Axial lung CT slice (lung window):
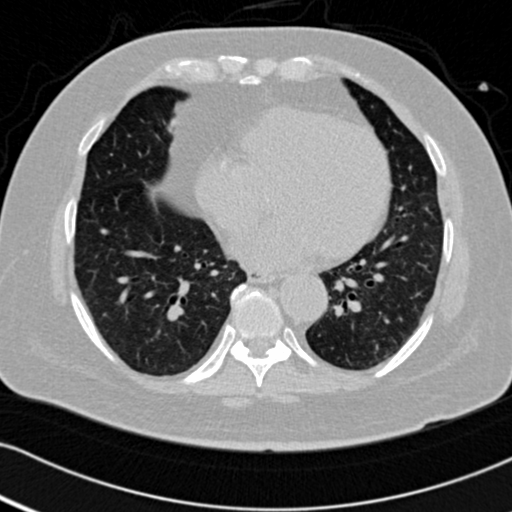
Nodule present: no